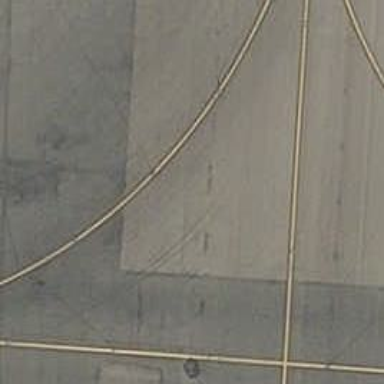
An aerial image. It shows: Image of taxiway at airport.